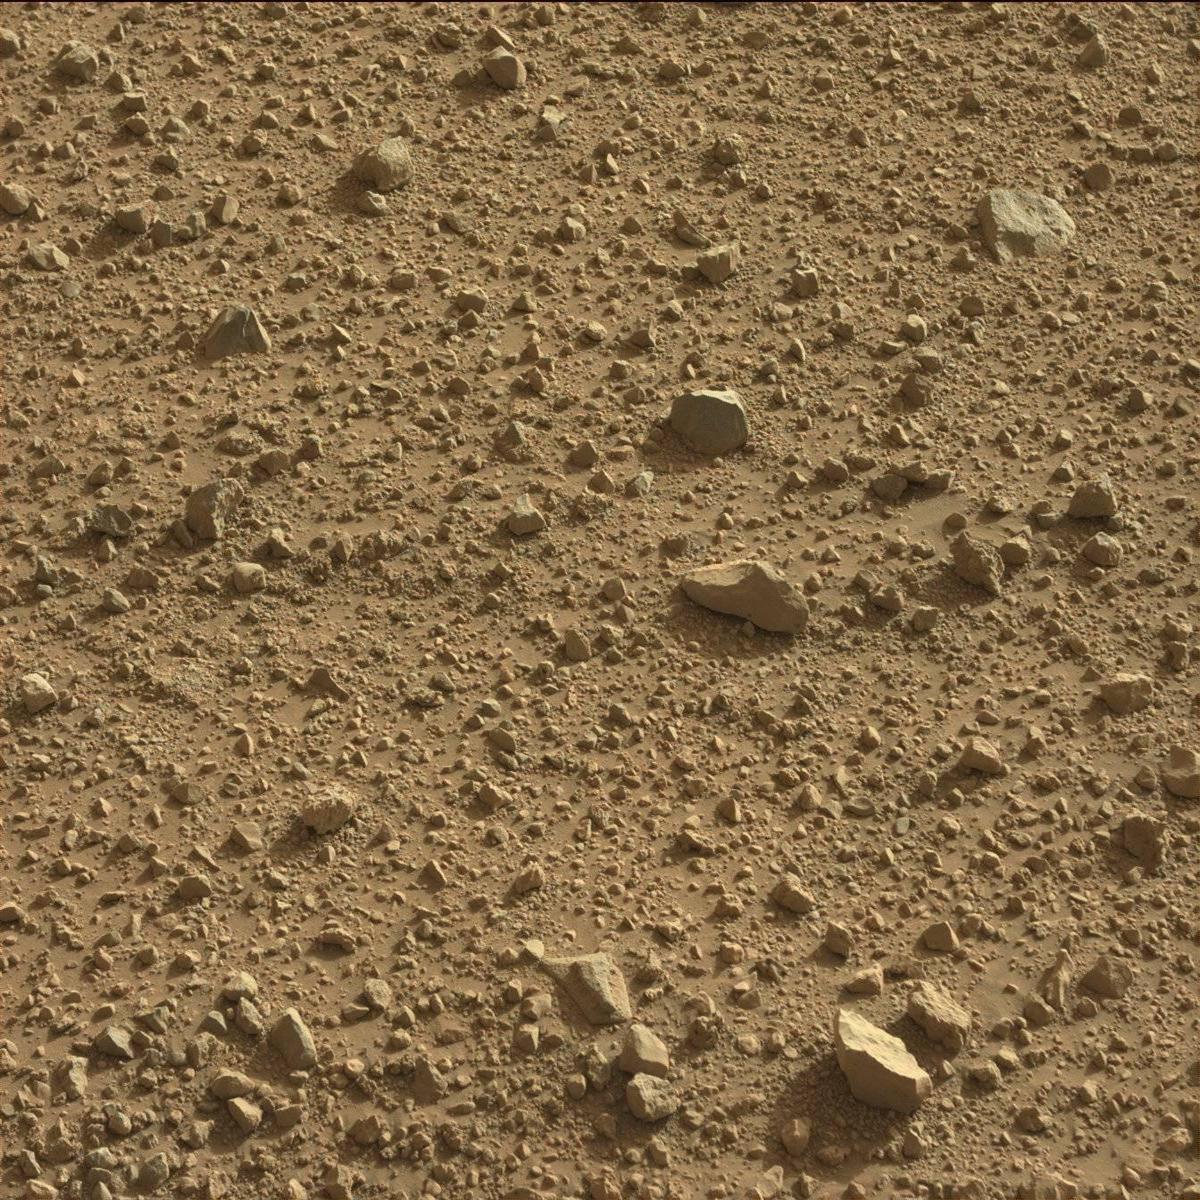
Terrain classes present: Bedrock, Rock, Sand / Soil